Interaction volume radius: 5 \u00c5
Interaction volume height: 40 \u00c5
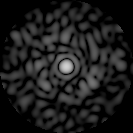
Disorder parameter: 0.8141